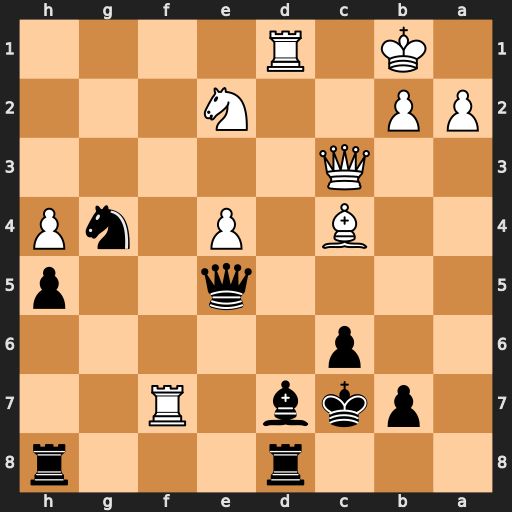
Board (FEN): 3r3r/1pkb1R2/2p5/4q2p/2B1P1nP/2Q5/PP2N3/1K1R4
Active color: b
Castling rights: -
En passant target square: -
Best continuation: Qxc3 Nxc3 Ne5 Re7 Nxc4